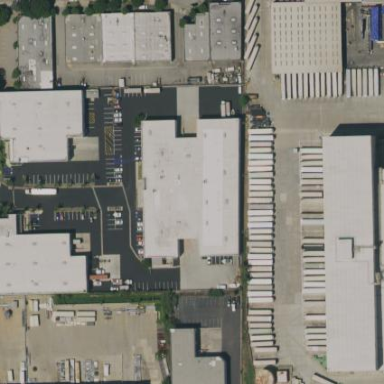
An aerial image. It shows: Warehouse building.